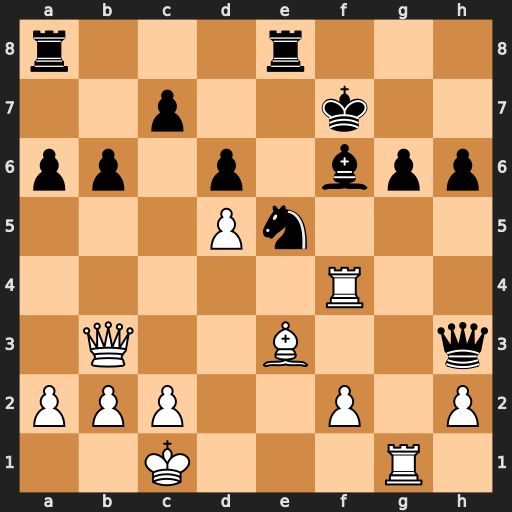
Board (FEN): r3r3/2p2k2/pp1p1bpp/3Pn3/5R2/1Q2B2q/PPP2P1P/2K3R1
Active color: w
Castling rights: -
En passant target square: -
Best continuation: Rxf6+ Kxf6 Bg5+ hxg5 Qxh3